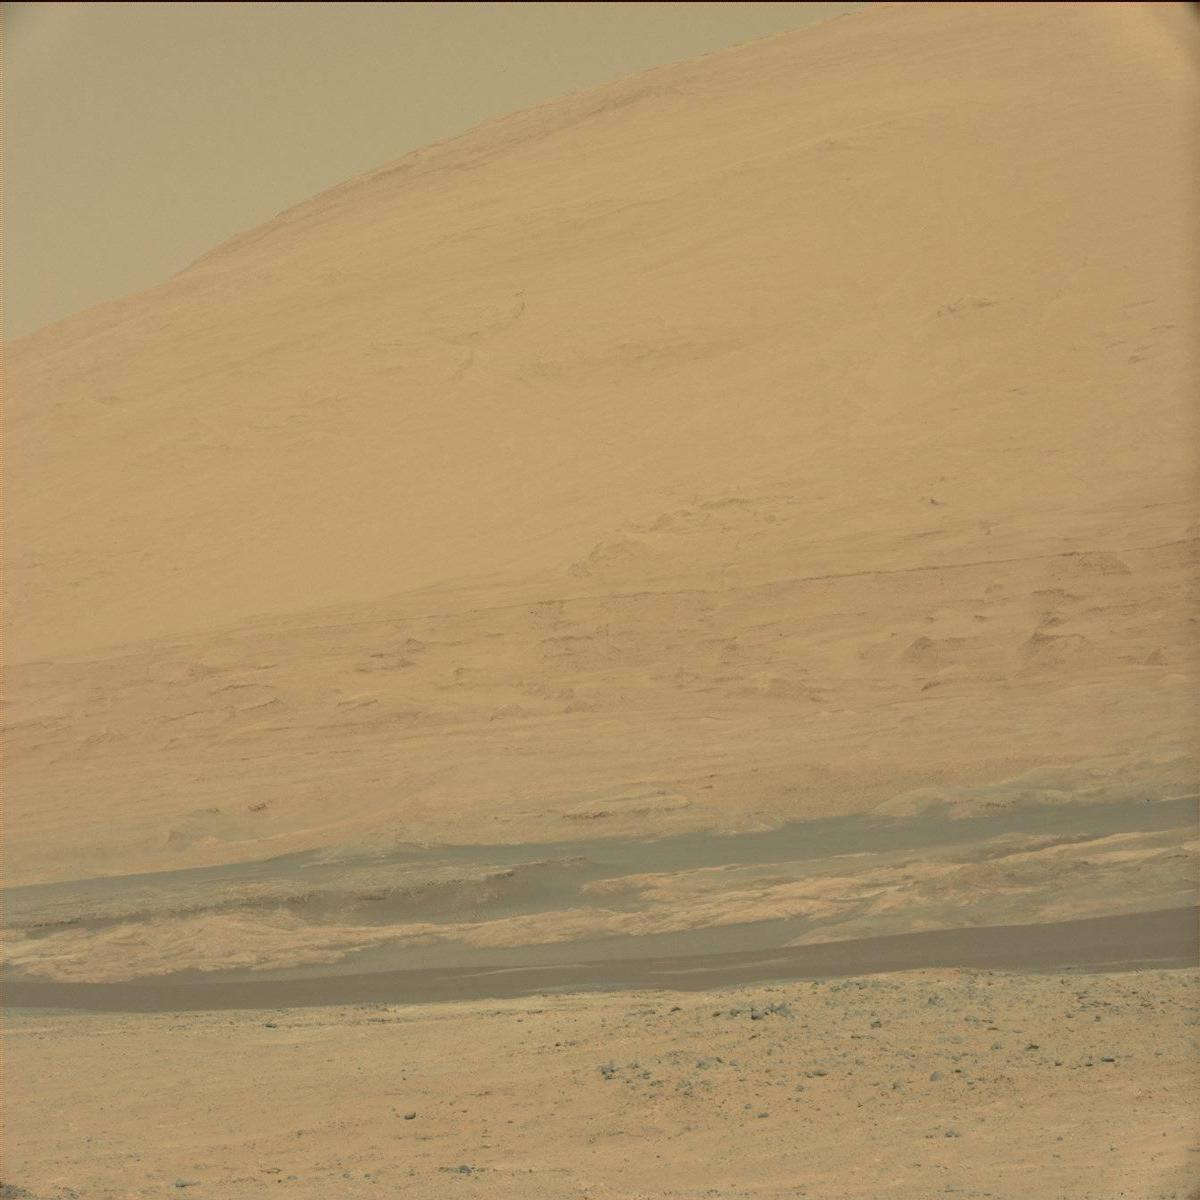
Terrain classes present: Ridge, Sand / Soil, Sky